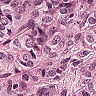
Metastatic tissue present: yes